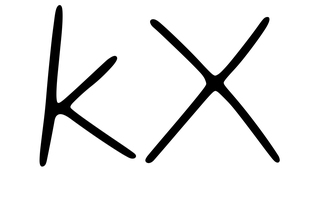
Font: Gluten_Thin